Field crop: tomato
Growth stage: 1
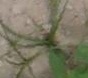
Species: cyperus